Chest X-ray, PA view. Patient: 49 years old, sex M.
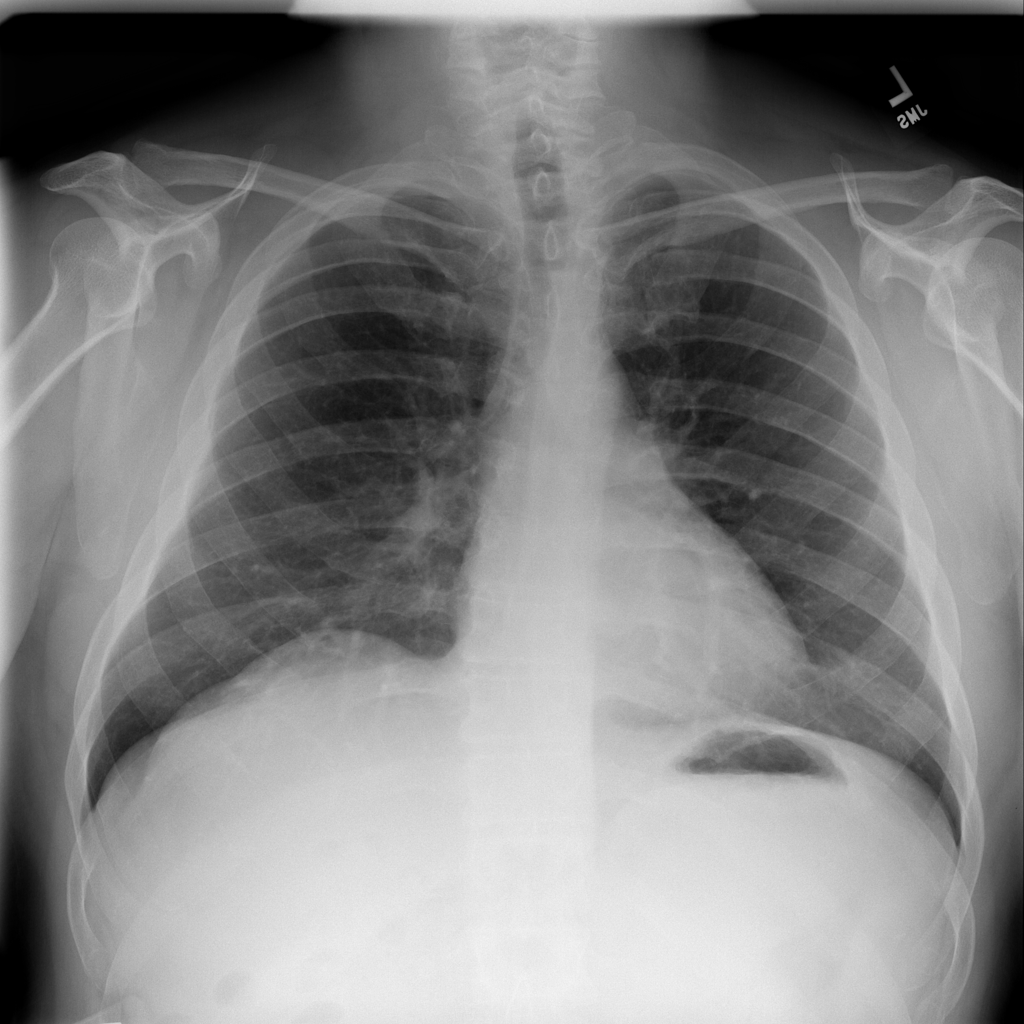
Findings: No Finding